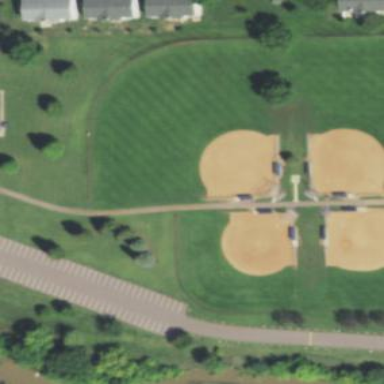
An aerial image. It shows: Baseball pitch for leisure land activities.